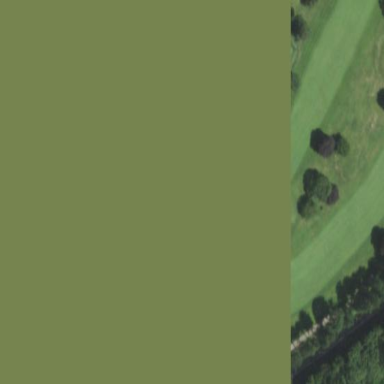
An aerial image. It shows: Grassy area designated as golf fairway.